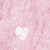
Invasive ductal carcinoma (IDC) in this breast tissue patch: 0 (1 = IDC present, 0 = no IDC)